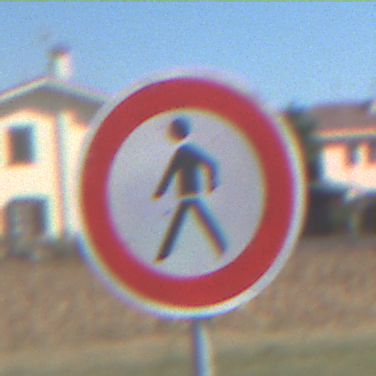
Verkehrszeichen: VerbotFussgaenger
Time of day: MorningAfternoon
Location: Outdoor (Suburban)
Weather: PartlyCloudy
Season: NotSpecified
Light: Natural